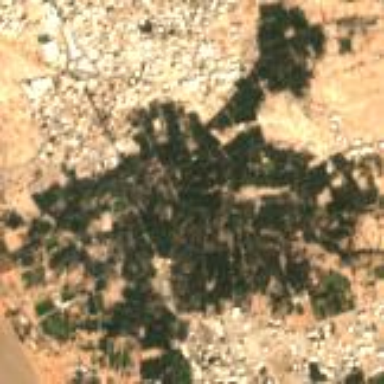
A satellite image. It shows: Orchard filled with date palms.